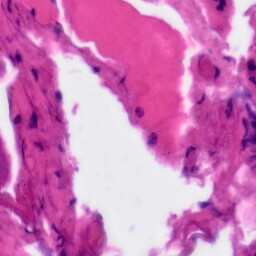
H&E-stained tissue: Tonsil